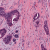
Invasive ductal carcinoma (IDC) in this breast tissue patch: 1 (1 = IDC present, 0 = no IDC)